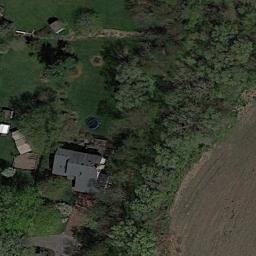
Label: sparse_residential